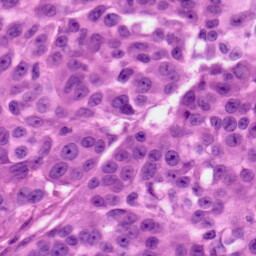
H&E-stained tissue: Skin